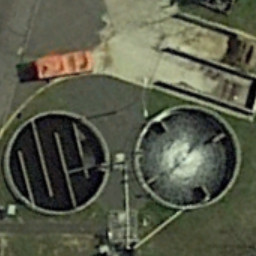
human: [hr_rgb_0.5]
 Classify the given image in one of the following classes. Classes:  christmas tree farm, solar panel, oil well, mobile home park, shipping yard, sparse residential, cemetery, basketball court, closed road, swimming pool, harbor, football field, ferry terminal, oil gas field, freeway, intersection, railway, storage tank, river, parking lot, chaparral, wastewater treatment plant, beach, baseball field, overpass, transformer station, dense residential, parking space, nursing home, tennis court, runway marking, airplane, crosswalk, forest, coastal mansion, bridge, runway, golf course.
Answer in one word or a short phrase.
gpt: wastewater treatment plant